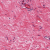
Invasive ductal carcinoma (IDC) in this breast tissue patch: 0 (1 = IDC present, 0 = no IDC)